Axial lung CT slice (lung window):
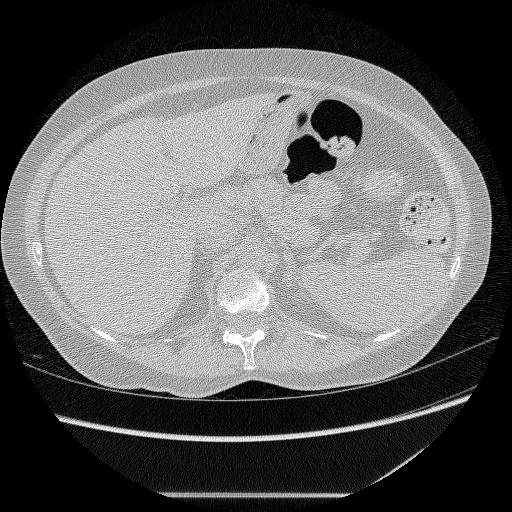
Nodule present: no